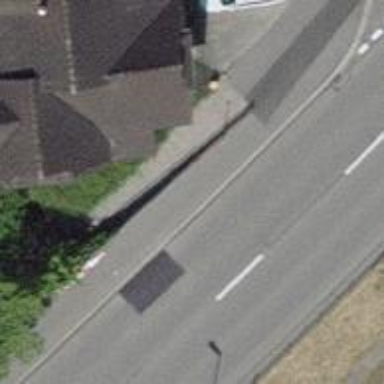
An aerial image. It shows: Footway with surface made of sett.